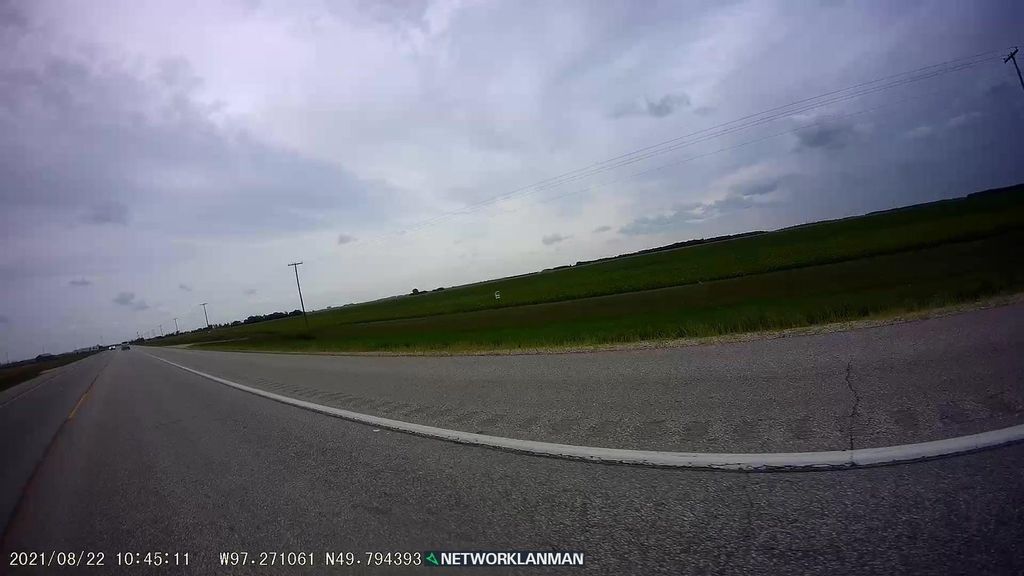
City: winnipeg